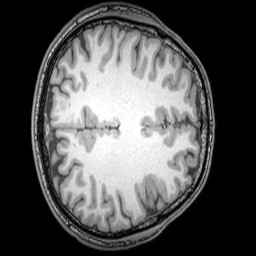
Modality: T1w
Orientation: axial
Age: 26
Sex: male
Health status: healthy
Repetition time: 0.081 s
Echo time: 0.037 s